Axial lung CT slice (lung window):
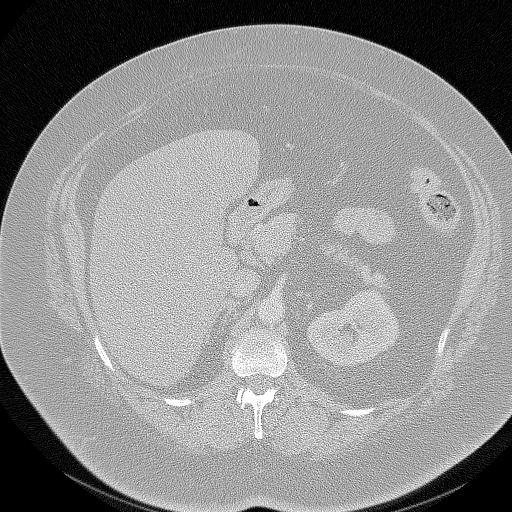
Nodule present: no